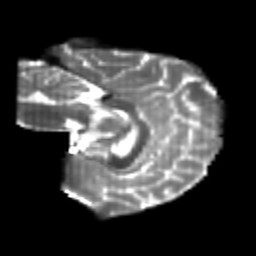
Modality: T2w
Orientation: sagittal
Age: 24
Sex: female
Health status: healthy
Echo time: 0.074 s